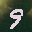
Label: 9